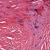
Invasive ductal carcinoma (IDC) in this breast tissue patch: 1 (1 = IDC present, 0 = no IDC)